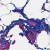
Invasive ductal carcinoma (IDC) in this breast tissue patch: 0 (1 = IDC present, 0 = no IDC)